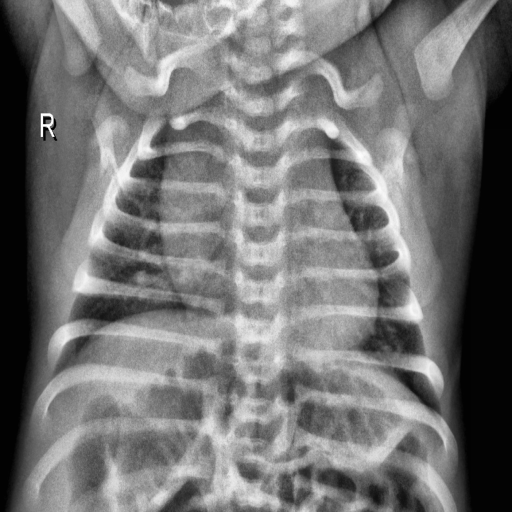
Finding: NORMAL